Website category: phone
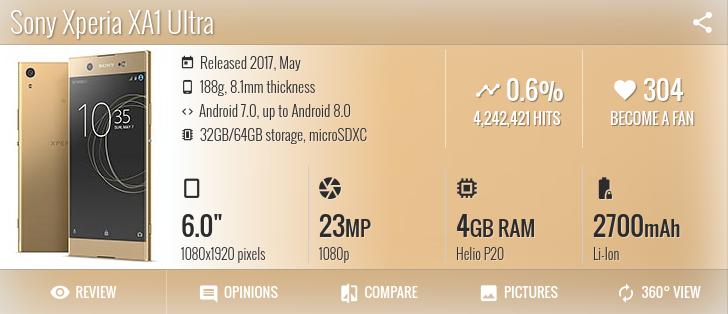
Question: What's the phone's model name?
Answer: Sony Xperia XA1 Ultra

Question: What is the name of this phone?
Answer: Sony Xperia XA1 Ultra

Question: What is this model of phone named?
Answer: Sony Xperia XA1 Ultra

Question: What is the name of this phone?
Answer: Sony Xperia XA1 Ultra

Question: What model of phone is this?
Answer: Sony Xperia XA1 Ultra

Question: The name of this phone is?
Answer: Sony Xperia XA1 Ultra

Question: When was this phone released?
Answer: Released 2017, May

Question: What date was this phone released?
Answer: Released 2017, May

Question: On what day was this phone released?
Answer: Released 2017, May

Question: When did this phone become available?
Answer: Released 2017, May

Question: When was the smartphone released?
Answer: Released 2017, May

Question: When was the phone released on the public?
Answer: Released 2017, May

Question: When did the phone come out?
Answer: Released 2017, May

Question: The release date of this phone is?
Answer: Released 2017, May

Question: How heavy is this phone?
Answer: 188g

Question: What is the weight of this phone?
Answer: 188g

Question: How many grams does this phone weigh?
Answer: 188g

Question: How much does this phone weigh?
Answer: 188g

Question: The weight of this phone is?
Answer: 188g

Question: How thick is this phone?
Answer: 8.1mm thickness

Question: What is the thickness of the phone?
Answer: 8.1mm thickness

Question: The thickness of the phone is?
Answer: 8.1mm thickness

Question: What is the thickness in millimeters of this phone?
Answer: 8.1mm thickness

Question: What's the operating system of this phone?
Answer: Android 7.0, up to Android 8.0

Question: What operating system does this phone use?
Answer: Android 7.0, up to Android 8.0

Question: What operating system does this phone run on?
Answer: Android 7.0, up to Android 8.0

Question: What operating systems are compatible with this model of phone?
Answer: Android 7.0, up to Android 8.0

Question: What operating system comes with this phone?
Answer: Android 7.0, up to Android 8.0

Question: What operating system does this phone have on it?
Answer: Android 7.0, up to Android 8.0

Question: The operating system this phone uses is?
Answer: Android 7.0, up to Android 8.0

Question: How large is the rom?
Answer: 32GB/64GB storage

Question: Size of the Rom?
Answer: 32GB/64GB storage

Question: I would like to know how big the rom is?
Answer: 32GB/64GB storage

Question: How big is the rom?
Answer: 32GB/64GB storage

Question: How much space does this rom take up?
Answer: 32GB/64GB storage

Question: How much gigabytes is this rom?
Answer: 32GB/64GB storage

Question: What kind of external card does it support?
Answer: microSDXC

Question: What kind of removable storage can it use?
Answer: microSDXC

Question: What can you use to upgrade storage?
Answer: microSDXC

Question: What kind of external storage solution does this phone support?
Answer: microSDXC

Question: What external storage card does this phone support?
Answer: microSDXC

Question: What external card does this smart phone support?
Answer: microSDXC

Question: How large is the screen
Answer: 6.0"

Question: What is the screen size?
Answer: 6.0"

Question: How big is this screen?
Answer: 6.0"

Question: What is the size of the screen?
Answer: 6.0"

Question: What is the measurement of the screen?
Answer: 6.0"

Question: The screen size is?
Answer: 6.0"

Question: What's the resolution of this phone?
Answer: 1080x1920 pixels

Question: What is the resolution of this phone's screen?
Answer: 1080x1920 pixels

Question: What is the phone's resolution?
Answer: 1080x1920 pixels

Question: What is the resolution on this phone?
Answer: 1080x1920 pixels

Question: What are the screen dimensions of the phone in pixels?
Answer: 1080x1920 pixels

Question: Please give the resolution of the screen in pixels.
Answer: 1080x1920 pixels

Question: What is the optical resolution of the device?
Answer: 1080x1920 pixels

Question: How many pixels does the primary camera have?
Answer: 23 MP

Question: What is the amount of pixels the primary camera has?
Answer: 23 MP

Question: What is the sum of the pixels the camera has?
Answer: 23 MP

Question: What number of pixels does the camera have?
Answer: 23 MP

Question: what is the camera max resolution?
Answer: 23 MP

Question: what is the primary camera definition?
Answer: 23 MP

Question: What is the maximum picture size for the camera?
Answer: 23 MP

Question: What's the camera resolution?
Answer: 1080p

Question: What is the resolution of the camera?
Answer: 1080p